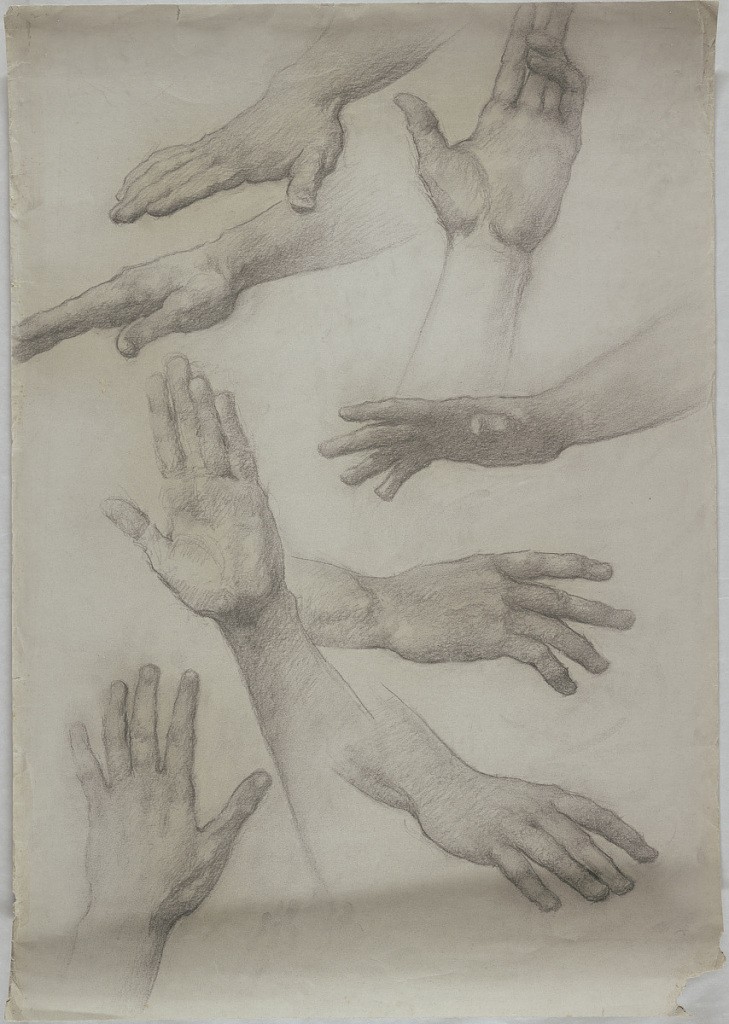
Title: Studies of Hands
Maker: Edwin Howland Blashfield, American, 1848–1936
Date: ca. 1900–10
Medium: Charcoal on grey wove paper
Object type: Drawing
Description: Eight studies of hands.  Hands appear relatively flat, showing the palm, the back of the hand, or the side.